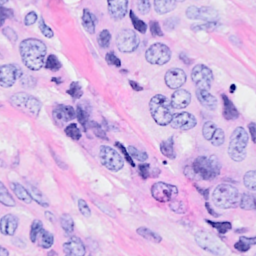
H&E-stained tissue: Breast